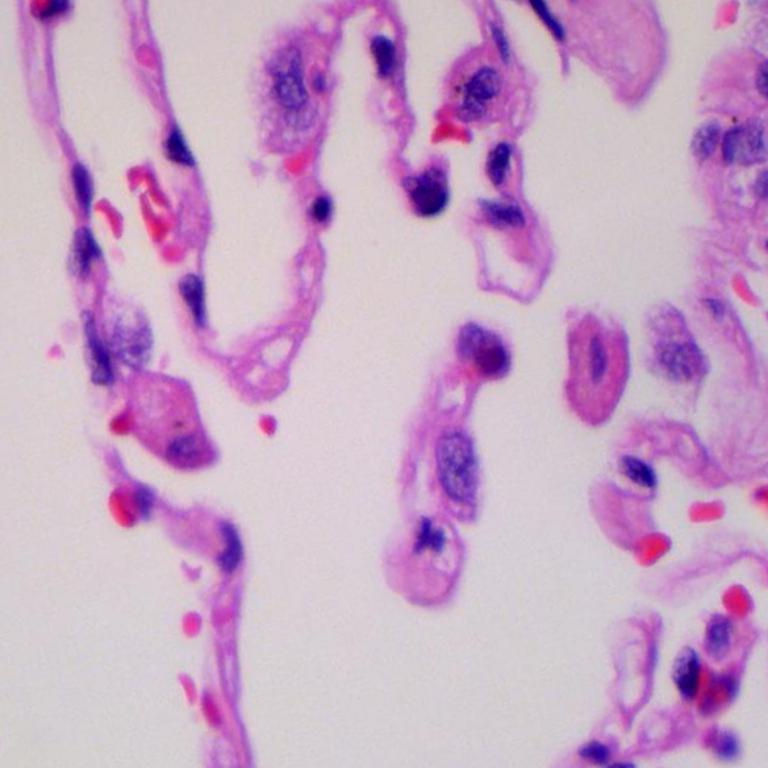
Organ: lung
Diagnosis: benign